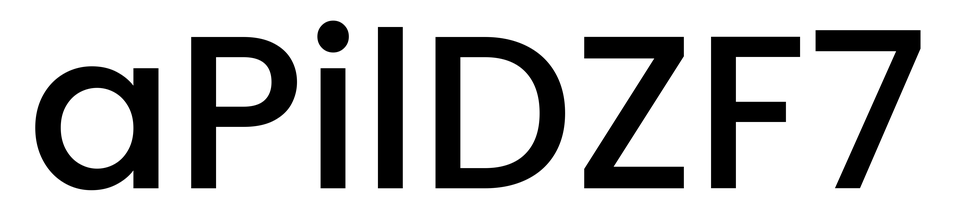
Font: Poppins-Medium